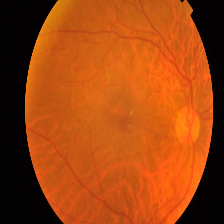
Diabetic retinopathy grade: Proliferative DR